Question: Given the 6 points defining 2 quadratic bezier curves, how do I calculate the points at which the tangents for both curves are the same?
The distance between tangents gets smaller and eventually reaches 0, when they coincide. How do I calculate this without looping a hundred times and checking each part? Is there a mathematical solution to this?

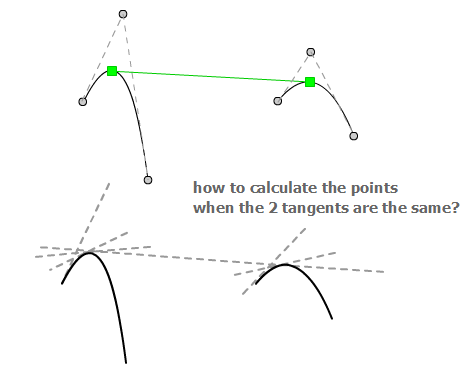
Answer: Conveniently wikipedia even shows gradient for a <URL> defined by P_0, P_1, P_2 so we don't even need to calculate it.

So, if we have 2 curves defined by B_1(t) and B_2(t), and we want to know the location in curve B_2(t) that has the same tangent as, for example, B_1(0.5). We need only to find t such that B_1'(0.5) = B_2'(t). Since the gradient is a linear equation it should be trivial to solve this equality.
edit: this is such a cool question I had to write some code :)
Consider this figure:

'''
B = @(t,p0,p1,p2)((1-t)*((1-t)*p0 + t*p1) + t*((1-t)*p1 + t*p2))
C = @(t,p0,p1,p2)(2*(1-t)*(p1-p0) + 2*t*(p2-p1));
p0 = [1;2];
p1 = [3;5];
p2 = [6;-1];
X = [];
for t=0:0.05:1
X = [X B(t,p0,p1,p2)];
end
q0 = [2;0];
q1 = [4;7];
q2 = [5;0];
Y = [];
for t=0:0.05:1
Y = [Y B(t,q0,q1,q2)];
end
figure(1)
clf;
hold on;
plot([p0(1) p1(1) p2(1)], [p0(2) p1(2) p2(2)], 'ro:')
plot(X(1,:), X(2,:), 'g-');
plot([q0(1) q1(1) q2(1)], [q0(2) q1(2) q2(2)], 'bo:')
plot(Y(1,:), Y(2,:), 'm-');
% Consider: t = 0.2
% Note: B(0.2,p0,p1,p2) = [1.84; 2.84]
% C(0.2,p0,p1,p2) = [4.4; 2.4]
%
% 2*(1-t)*([4;7] - [2;0]) + 2*t*([5;0]-[4;7]) = [4-2*t; 14-28*t]
% (4-2*t)/(14-28*t) = 4.4/2.4
% 9.6 - 4.8t = 61.6 - 123.2t
% 118.4t - 52 = 0
% t = 0.439
%
% B(0.439,q0,q1,q2) = [3.56; 3.45]
plot([1.84, 3.56], [2.84, 3.45], 'ks--')
'''
This is matlab code, I hope it's somewhat clear, if you don't use matlab just note that column vectors are denoted as [a;b;c;d;...]. So I define 2 curves with points p0,p1,p2 and q0,q1,q2, then create a function to compute the Bezier (B) and the gradient (C). I then plot the curves and consider the tangent at t=0.2, I hope the remaining math is clear, but just ask a question if not.
Also, note that we do not solve for the gradients to be equal as I originally said! Instead we need to solve for the gradient that has the same ratio of x/y. And if there is no solution then there is no place where the tangents are equal.